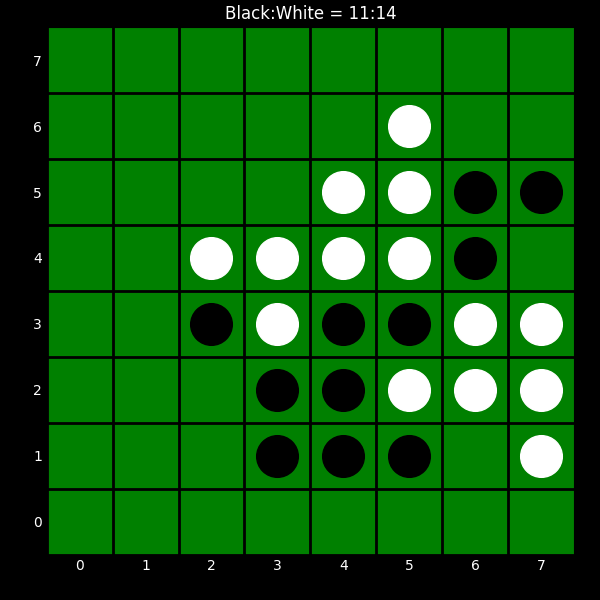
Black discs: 11
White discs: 14